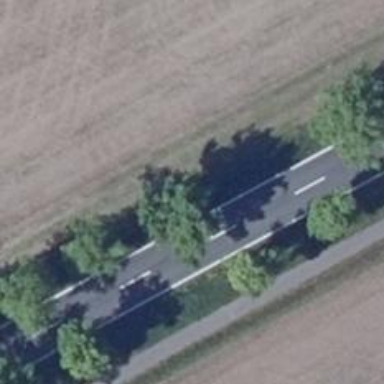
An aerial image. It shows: Row of trees in natural setting.